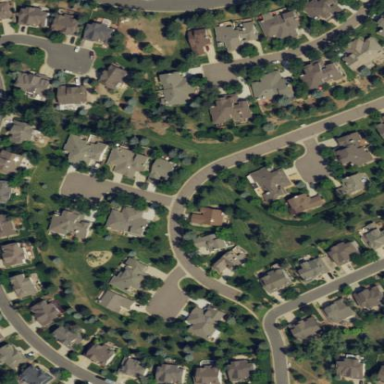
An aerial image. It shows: Single-family residential area.